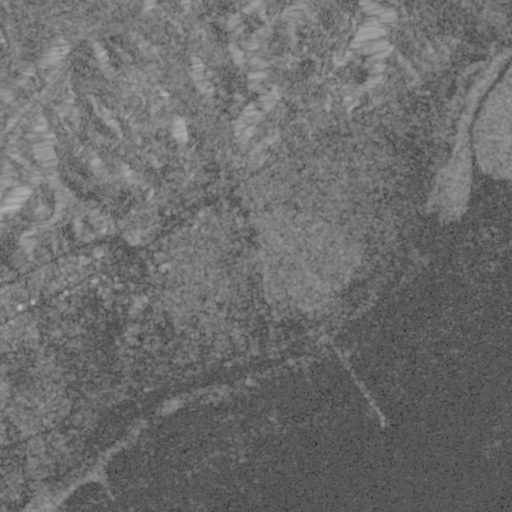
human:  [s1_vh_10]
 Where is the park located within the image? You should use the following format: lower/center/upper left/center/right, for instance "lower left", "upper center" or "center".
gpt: The park is located in the lower left of the image.
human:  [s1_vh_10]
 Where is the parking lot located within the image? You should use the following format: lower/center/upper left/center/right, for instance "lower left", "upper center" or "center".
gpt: The parking lot is located in the center left of the image.
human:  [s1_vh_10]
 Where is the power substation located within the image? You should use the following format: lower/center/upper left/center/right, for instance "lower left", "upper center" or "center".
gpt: The power substation is located in the center of the image.
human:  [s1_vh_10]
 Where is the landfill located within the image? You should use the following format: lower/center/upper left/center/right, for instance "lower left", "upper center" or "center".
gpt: There is no landfill in the image.

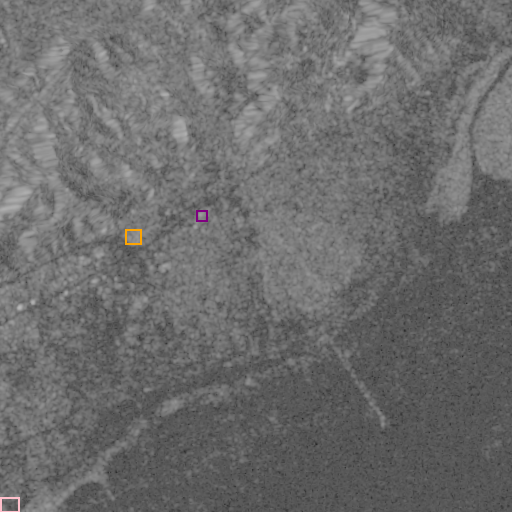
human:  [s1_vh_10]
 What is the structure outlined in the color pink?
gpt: The structure outlined in pink is a park.
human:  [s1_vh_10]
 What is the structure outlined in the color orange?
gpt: The structure outlined in orange is a parking lot.
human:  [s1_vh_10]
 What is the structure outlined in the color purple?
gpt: The structure outlined in purple is a power substation.
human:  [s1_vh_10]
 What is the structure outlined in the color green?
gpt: There is no green outline.